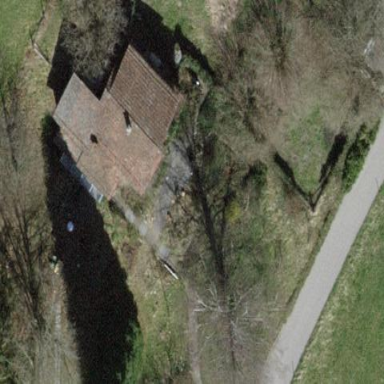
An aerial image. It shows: Detached building.